Question: I am using the boxplot function in R 3.1.1, and I am trying to understand what is happening behind the scenes rather than fix my code.
'''
png(file = "plot1.png")
par(mfrow= c(1,2))
par(mar = c(3,4,4,1))
boxplot(emissions ~ year, col = "blue", xlab="Year", ylab ="Emissions", title = "Pm25 Emissions 1999 and 2008", bg ="white",ylim=c(0,6000))
boxplot(emissions2 ~ year2, col = "blue", xlab="Year", ylab ="Emissions", title = "Pm25 Emissions per Year", bg ="white",ylim=c(0,6000))
dev.off()
'''
The resulting output is:

Under most situations from what I have read, the code should return a box and whiskers, but it is returning this linear mess of aligned dots that are no better than a bar chart. Any clues on what I have done wrong?
Thanks. The image is not posted as that I don't have 10 reputation points.
Full code to upload data set for automated and temporary processing.
'''
url = "https://d396qusza40orc.cloudfront.net/exdata%2Fdata%2FNEI_data.zip"
#######Erased to encourage the learning process...
NEI <- readRDS(mydata[2])
SCC <- readRDS(mydata[1])
year <- (NEI[,6])
emissions <-( NEI[,4])
mat <- cbind(year,emissions)
png(file = "plot1.png")
....
'''
Summary(NEI) results:
Emissions
Min : 0.0
1st Qu.: 0.0
Median : 0.0
Mean : 3.4
3rd Qu.: 0.1
Max. :646952.0
'''
year
Min. :1999
'''
1st Qu.:2002
Median :2005
Mean :2004
3rd Qu.:2008
Max. :2008
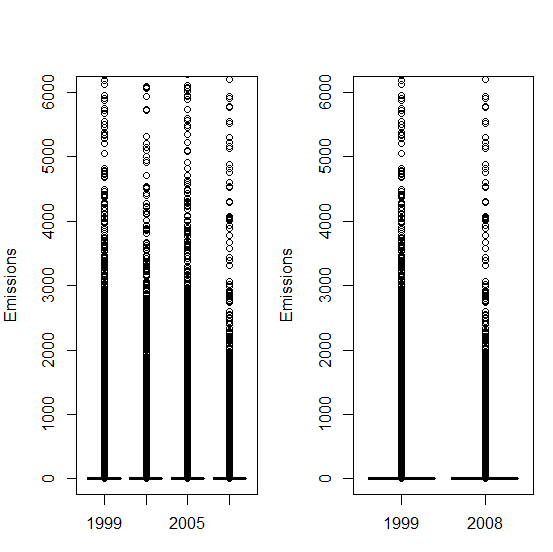
Answer: 'boxplot' is a representation of your data distribution. More preiscely it depends in your data values.
For example, if yours quantiles overlaps , you will have only one horizontal line( the box and whisker is flat) and your outliers as a vertical line of points.
You can easily imagine your data distibuted like this example:
'''
set.seed(1)
boxplot(count ~ spray,
data = data.frame(count=c(rep(0,800),runif(200)),
spray=sample(1:2,1000,rep=TRUE)), col = "lightgray")
'''